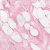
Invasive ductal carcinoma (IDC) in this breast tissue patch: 0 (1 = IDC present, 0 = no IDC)